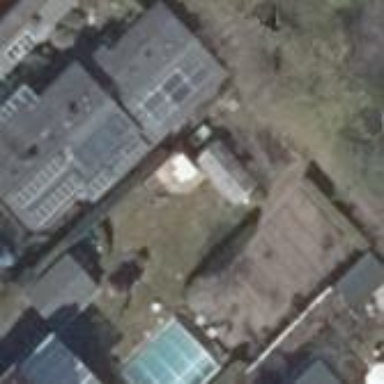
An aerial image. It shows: Detached building with gabled roof.